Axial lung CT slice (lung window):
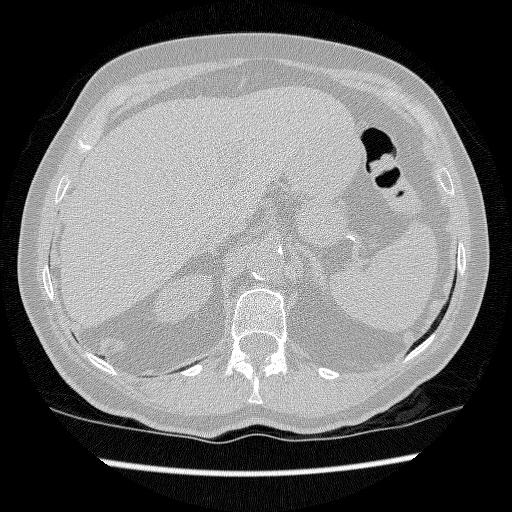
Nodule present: no